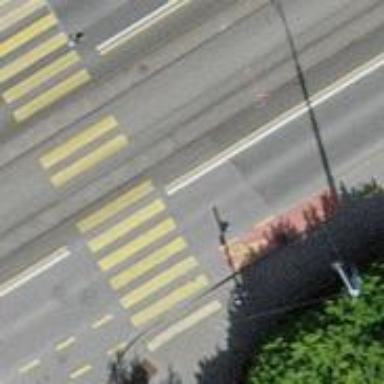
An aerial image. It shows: Secondary road with asphalt surface.